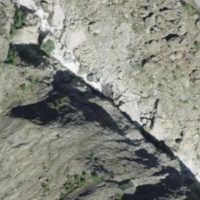
EUNIS habitat code: 48
Species observed at this site:
Pyrrhocorax graculus